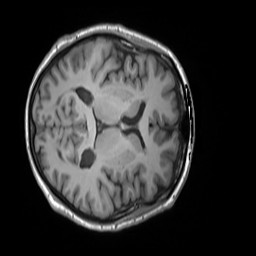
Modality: T1w
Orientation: axial
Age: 64
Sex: female
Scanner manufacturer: siemens
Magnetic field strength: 3 T
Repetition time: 1.55 s
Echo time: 0.00234 s